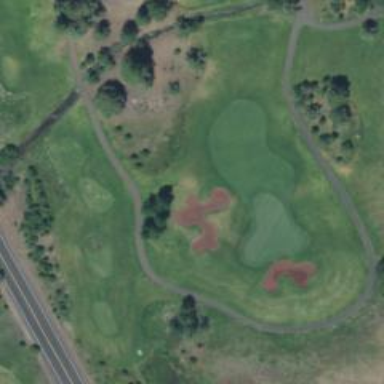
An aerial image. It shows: Path for both road and golf.